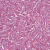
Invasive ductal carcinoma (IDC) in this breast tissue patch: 1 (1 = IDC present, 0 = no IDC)